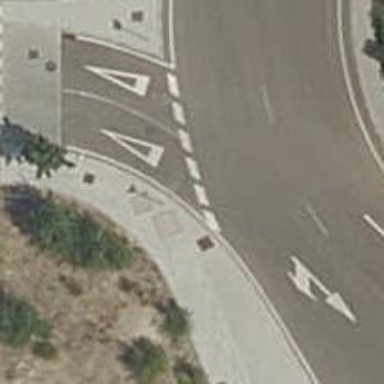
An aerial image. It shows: Road with "give way" sign.